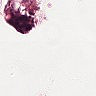
Metastatic tissue present: no